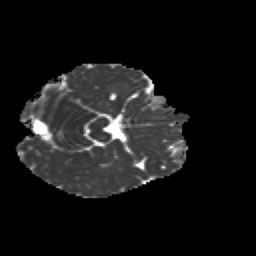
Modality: MD
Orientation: axial
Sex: male
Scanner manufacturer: siemens
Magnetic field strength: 3 T
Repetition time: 5 s
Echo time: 0.071 s